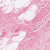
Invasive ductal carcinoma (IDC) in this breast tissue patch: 0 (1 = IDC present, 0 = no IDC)